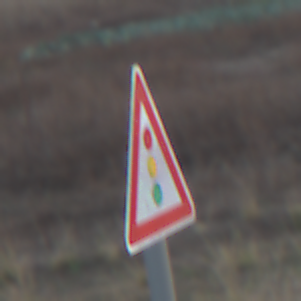
Verkehrszeichen: Lichtzeichenanlage
Umgebung: Outdoor, Nature
Tageszeit: SunriseSunset
Wetter: Clear
Licht: Natural
Jahreszeit: Winter
Kontrast: LowContrast